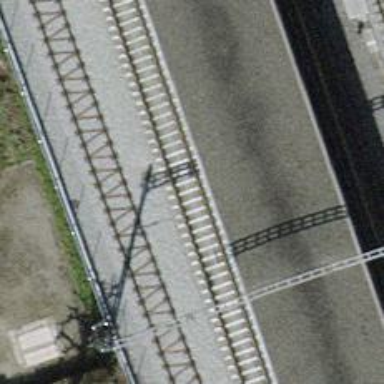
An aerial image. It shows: Railway stop with public transport stop position.